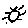
Label: sun